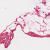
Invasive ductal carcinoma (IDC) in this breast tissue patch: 0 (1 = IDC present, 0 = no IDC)